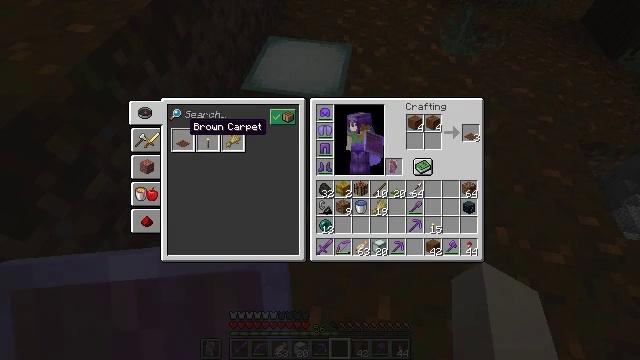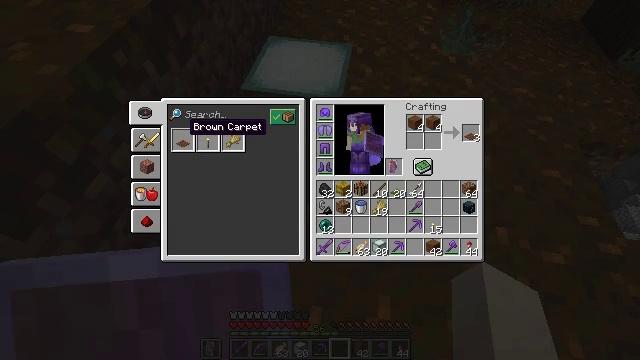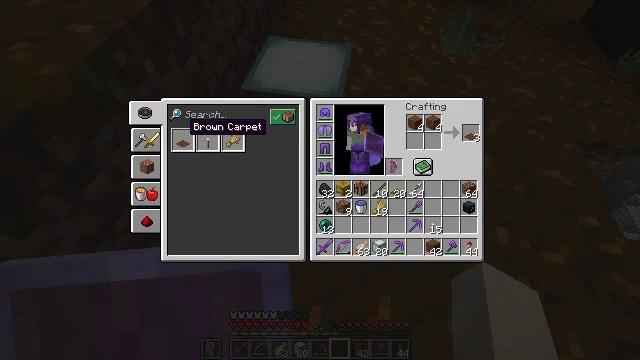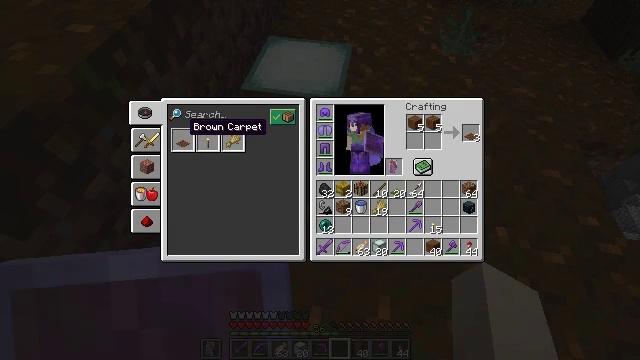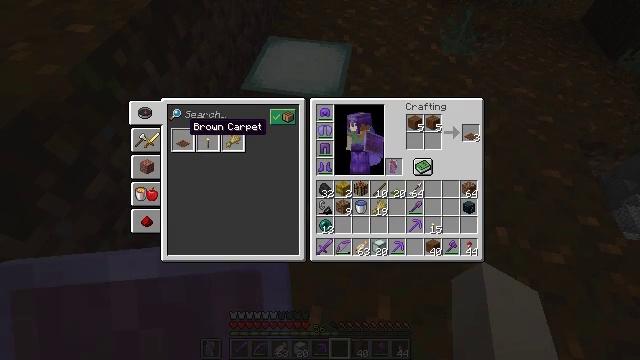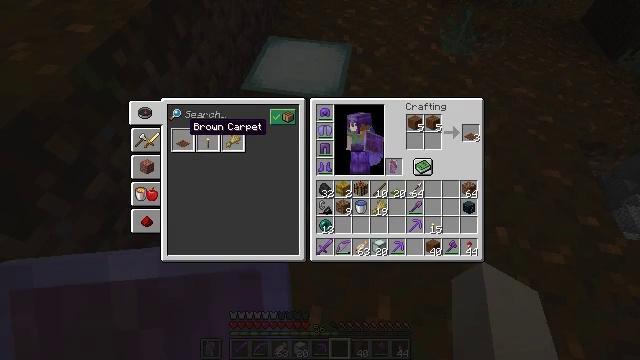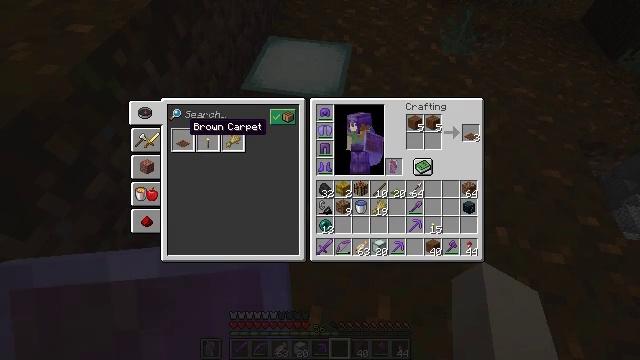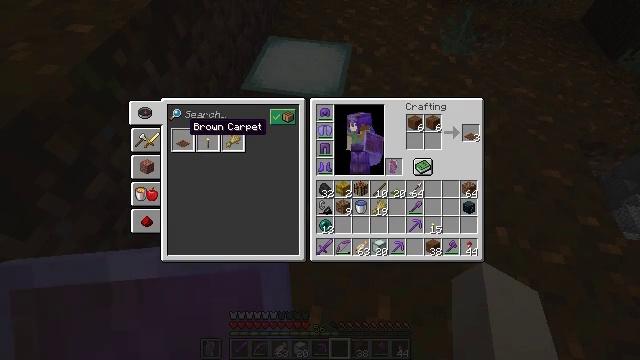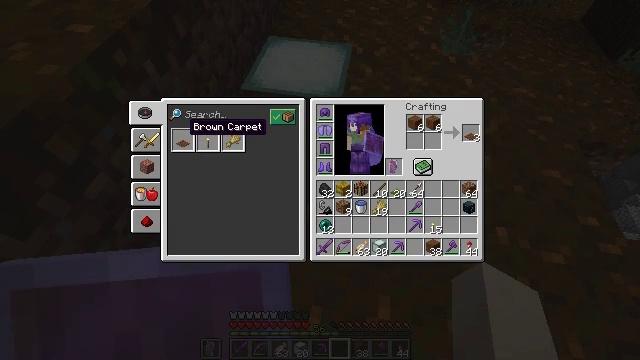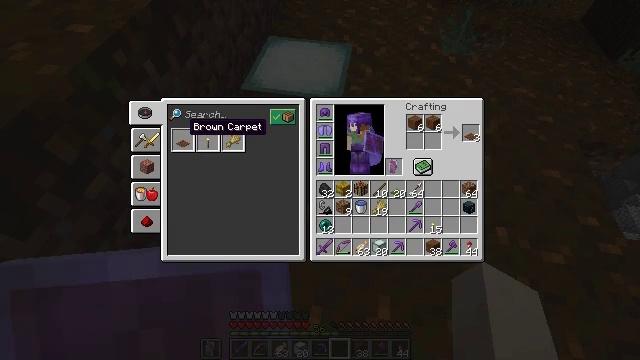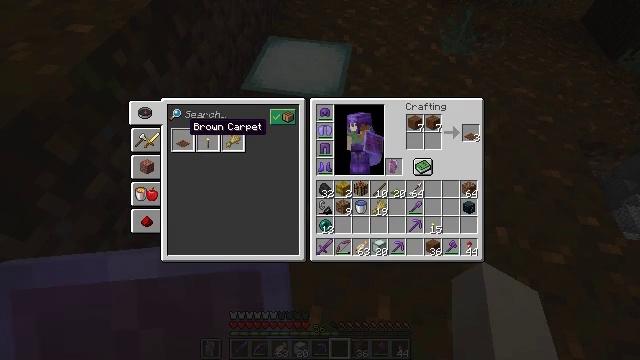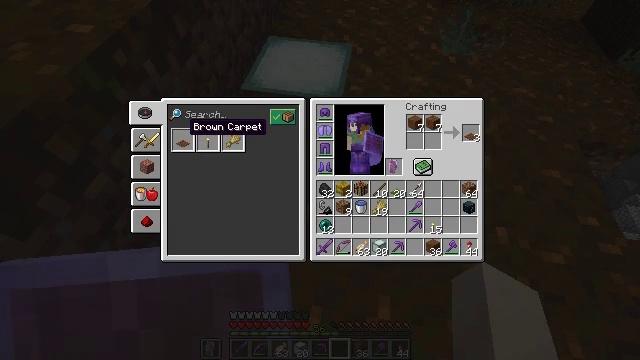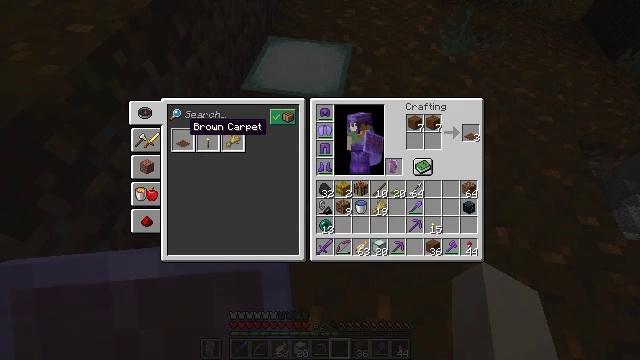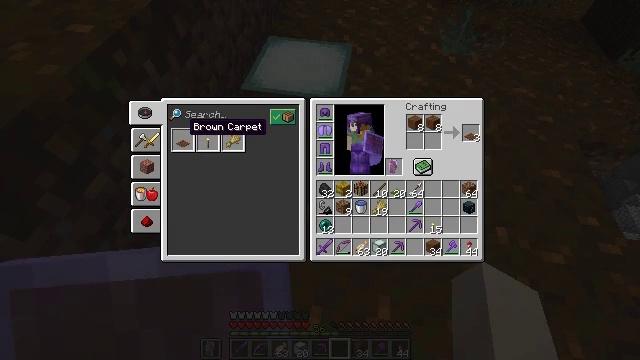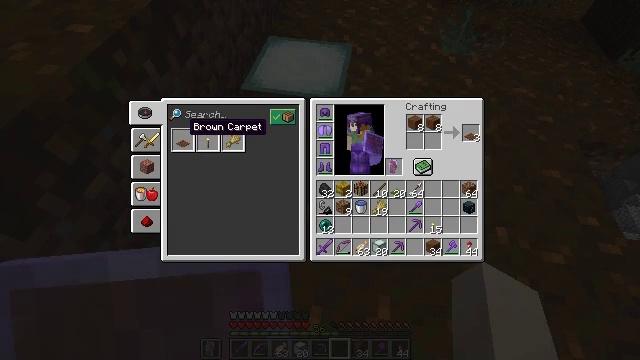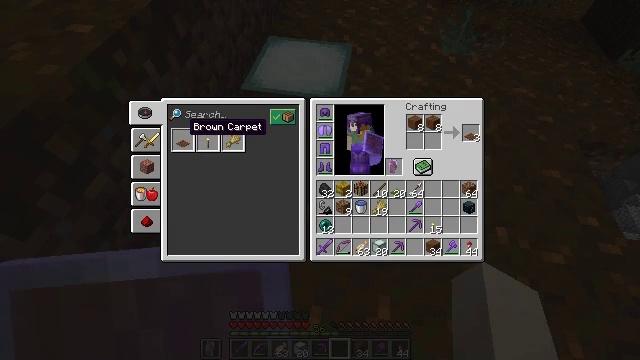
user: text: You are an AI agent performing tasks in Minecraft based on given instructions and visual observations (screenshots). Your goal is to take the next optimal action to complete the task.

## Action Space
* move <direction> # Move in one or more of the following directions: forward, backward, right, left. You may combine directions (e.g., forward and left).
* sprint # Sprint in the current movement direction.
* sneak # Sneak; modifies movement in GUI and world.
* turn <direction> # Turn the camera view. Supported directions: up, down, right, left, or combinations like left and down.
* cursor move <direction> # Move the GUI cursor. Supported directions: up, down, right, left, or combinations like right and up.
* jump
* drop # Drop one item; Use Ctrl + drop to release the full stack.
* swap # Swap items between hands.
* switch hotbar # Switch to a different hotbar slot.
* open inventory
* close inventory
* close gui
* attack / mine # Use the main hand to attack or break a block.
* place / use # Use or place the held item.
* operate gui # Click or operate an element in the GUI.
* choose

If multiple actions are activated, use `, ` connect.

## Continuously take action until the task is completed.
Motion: motion action
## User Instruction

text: Open a crafting table to make a brown carpet.
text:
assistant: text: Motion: attack / mine
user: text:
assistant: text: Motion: attack / mine
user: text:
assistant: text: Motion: no_op
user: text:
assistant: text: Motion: attack / mine
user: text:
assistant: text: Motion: attack / mine
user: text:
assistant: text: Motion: no_op
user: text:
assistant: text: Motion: attack / mine
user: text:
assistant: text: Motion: attack / mine
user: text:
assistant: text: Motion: no_op
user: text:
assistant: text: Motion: no_op
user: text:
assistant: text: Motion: attack / mine
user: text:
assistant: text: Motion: attack / mine
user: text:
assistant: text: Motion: no_op
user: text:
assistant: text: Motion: no_op
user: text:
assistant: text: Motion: no_op
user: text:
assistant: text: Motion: no_op
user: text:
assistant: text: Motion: turn right
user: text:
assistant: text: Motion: turn right
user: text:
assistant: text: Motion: turn right
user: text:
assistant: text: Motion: turn right
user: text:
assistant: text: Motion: turn right
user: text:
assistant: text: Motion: turn right
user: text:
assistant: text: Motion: turn right
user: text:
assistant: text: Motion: no_op
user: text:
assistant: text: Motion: sneak
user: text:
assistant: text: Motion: sneak
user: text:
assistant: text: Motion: sneak
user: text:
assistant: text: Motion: sneak
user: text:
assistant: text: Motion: sneak
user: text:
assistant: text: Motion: sneak